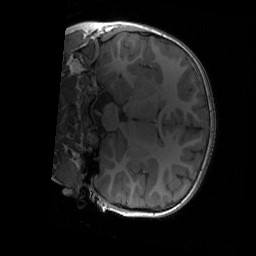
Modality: T1w
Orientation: coronal
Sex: male
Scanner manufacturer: siemens
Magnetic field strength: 3 T
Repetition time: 1.9 s
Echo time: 0.00243 s